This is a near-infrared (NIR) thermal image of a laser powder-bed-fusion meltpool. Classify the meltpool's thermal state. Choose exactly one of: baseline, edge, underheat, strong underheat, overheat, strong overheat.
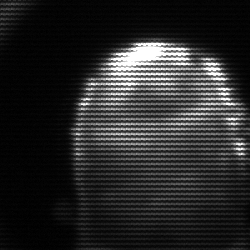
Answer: baseline